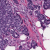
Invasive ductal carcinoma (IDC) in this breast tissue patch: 0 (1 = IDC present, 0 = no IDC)